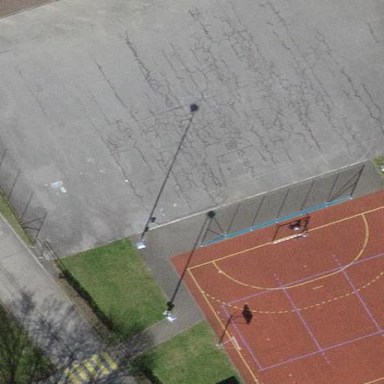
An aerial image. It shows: Multi-sport pitch with asphalt surface.